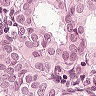
Metastatic tissue present: yes